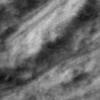
Label: no_change